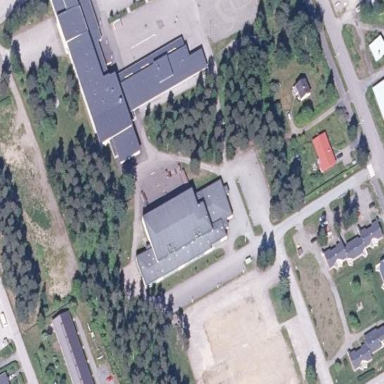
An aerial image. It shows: Public building.